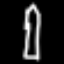
Label: pencil